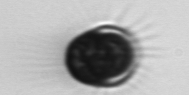
Label: Mesodinium